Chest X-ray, PA view. Patient: 52 years old, sex M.
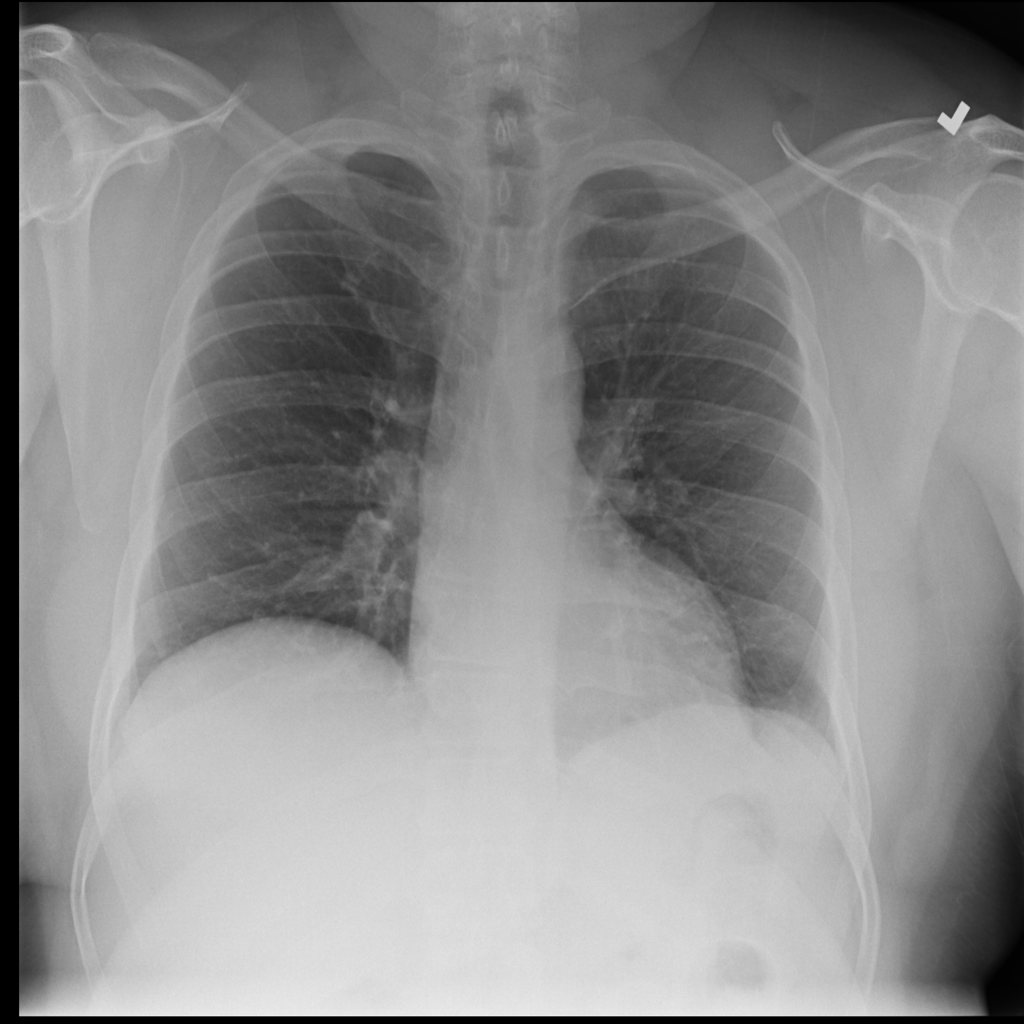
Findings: No Finding